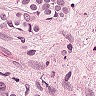
Metastatic tissue present: yes